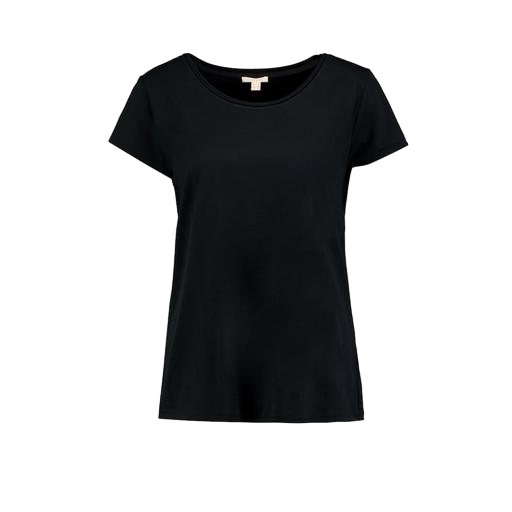
black women's jersey t-shirt, black fitted t-shirt, black curved hem t-shirt, white background